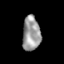
Tissue: skin
Cell type: Epithelial cells
Senescence score: 0.1074
Nuclear area (px): 599
Mean DAPI intensity: 155.528